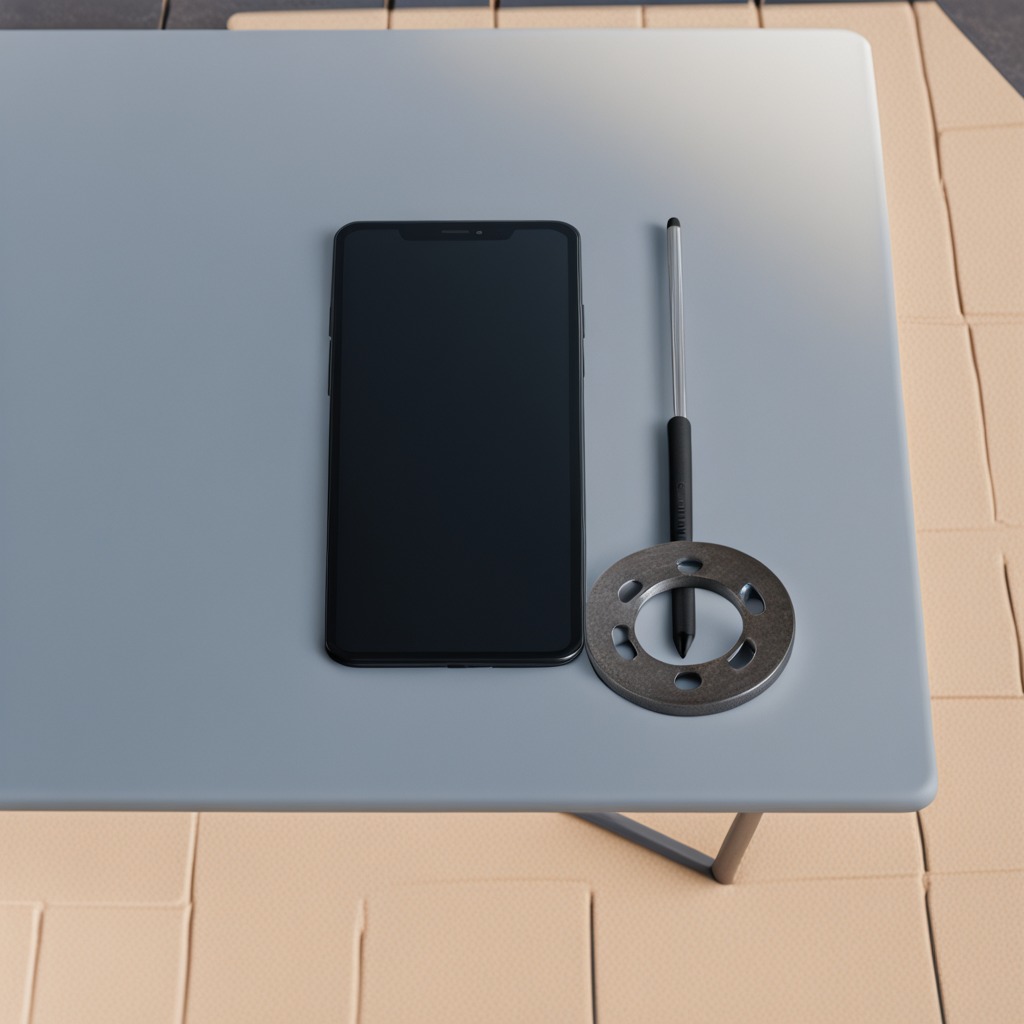
A flat metal washer lying on the table.